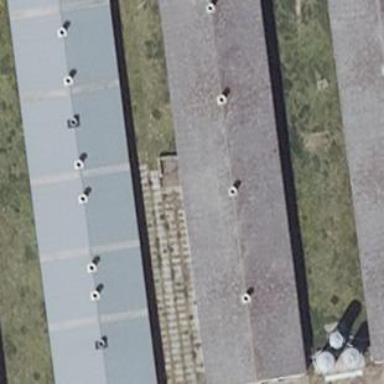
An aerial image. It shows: Gabled farm auxiliary building with grey roof oriented along certain direction.